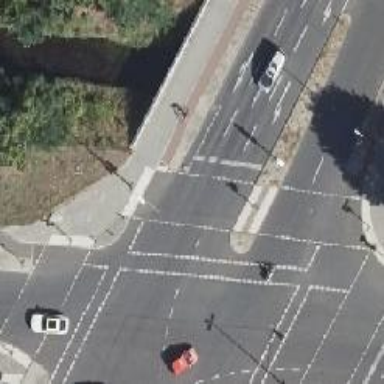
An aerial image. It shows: Road crossing with traffic signals.